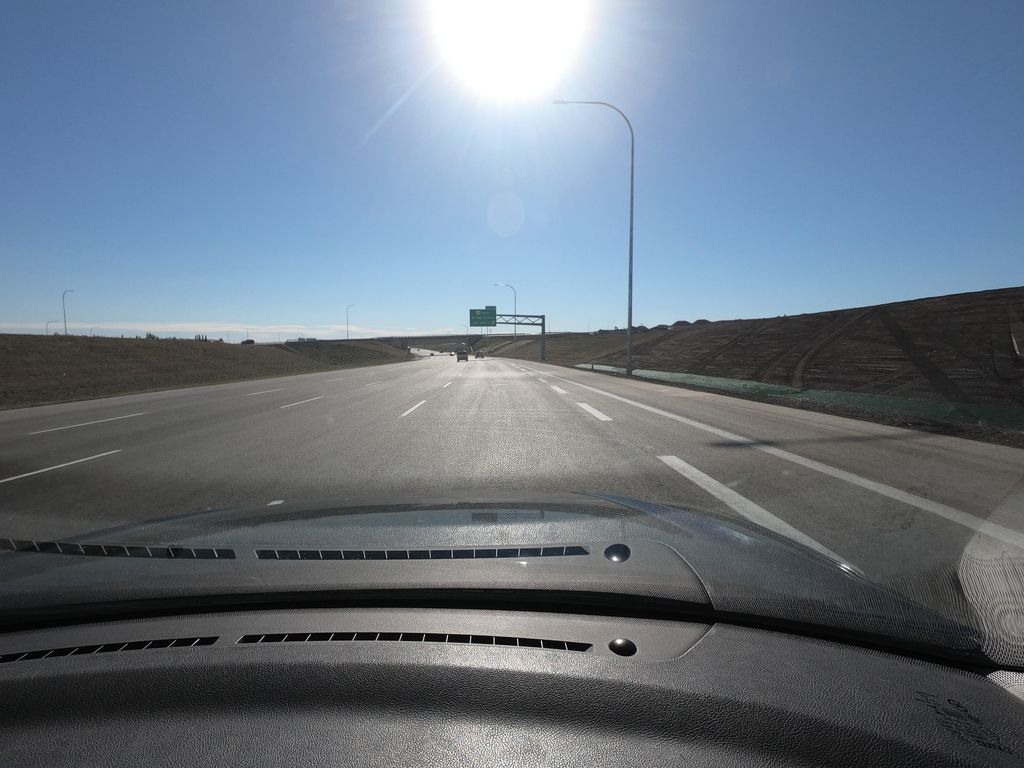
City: calgary